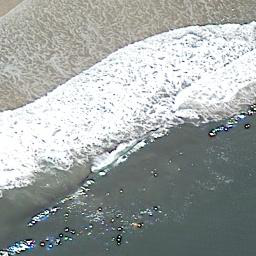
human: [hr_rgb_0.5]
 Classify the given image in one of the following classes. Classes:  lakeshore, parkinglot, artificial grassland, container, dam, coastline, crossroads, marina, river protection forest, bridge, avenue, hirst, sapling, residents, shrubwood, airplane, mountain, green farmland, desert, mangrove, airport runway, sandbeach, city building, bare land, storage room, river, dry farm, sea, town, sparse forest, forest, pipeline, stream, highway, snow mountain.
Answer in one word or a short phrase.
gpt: coastline